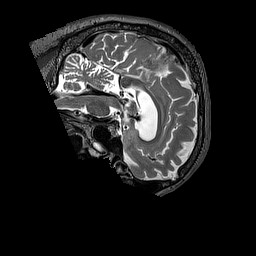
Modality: T2w
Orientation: sagittal
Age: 70
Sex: male
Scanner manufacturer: siemens
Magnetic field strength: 3 T
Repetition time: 3.2 s
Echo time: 0.567 s